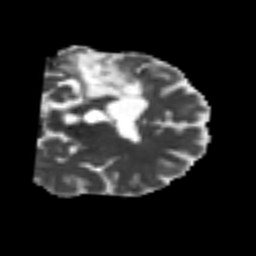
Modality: MD
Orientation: coronal
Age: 41
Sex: male
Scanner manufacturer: siemens
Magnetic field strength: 3 T
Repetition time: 4.987 s
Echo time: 0.0792 s